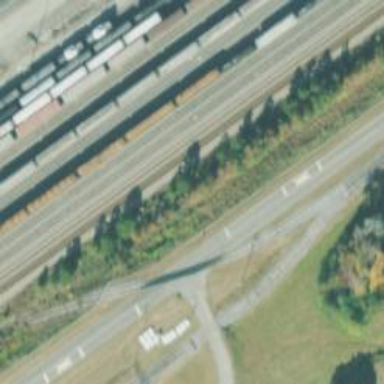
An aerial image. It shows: Railway track.